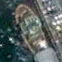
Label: Towing_vessel